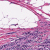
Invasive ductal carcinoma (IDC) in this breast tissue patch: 1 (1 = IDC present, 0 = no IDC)